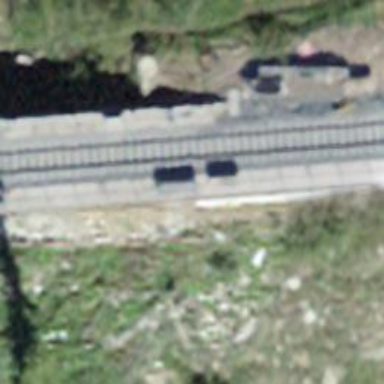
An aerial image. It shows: Narrow-gauge railway bridge with contact line electrification.